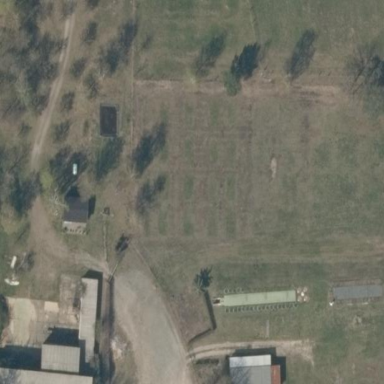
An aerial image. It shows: Farmyard area.